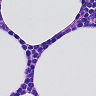
Metastatic tissue present: no